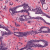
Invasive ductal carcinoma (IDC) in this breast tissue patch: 1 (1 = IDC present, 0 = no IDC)